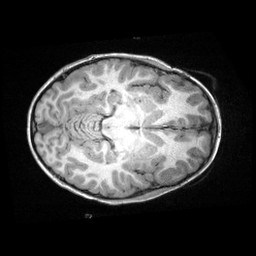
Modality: T1w
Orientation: axial
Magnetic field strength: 3 T